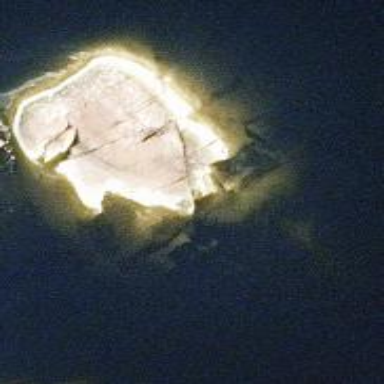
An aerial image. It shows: Islet located along the natural coastline.